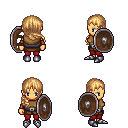
a pixel art fantasy rpg character, female body template, human, tanned skin, leather chest armor, red pants, light blonde right-swept hairstyle, leather bracers, metal boots, shield, four views (front, back, left, right), 2x2 character sprite sheet, small pixel art, hard edges, no anti-aliasing